Question: I have a rule that I do not know if it is possible to implement in drools.
The description: 'A', 'L', 'P' are all facts/POJOs which are connected. I need to find out if each 'A' can be assigned to a free 'P' through 'L'. And if not, how many 'A' elements are left unassigned.

In the case above one 'A' will be left unassigned.
I thought up an algorithm that is simple to describe:
1. Find A with least edges If A has no edges, increase result counter by 1, remove A
2. Choose random L->P from that A and remove the A, L, P elements
3. Repeat until there are no A left
I'm having a hard time describing that in drools. I'm no expert in drools rules. In JAVA, you'd have to do a lot of manipulations with collections, including sorting, which drools does not seem to support. Is it possible to do this somehow in drools?
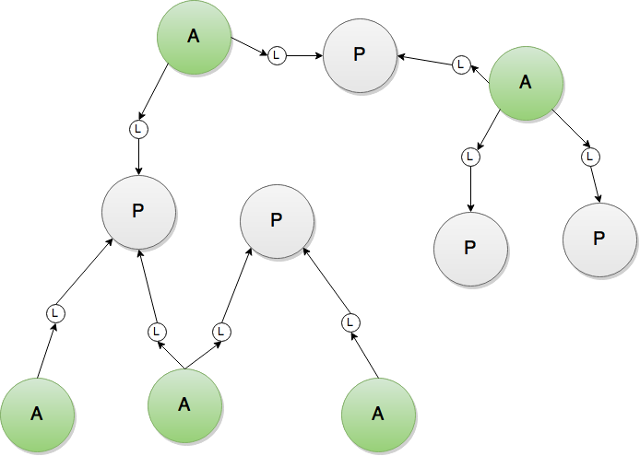
Answer: Here is a set of rules that implements the algorithm. It will not be very efficient on large numbers of As and Ps. A pure Java solution shouldn't be all that difficult either. Note that a complete sort isn't necessary after removing one A from the set and clearing away all dangling L and P objects.
'''
rule findMin
when
$mina: A( $edges: edges )
not A( edges.size() < $edges.size() )
then
System.out.println( "retract " + $mina );
retract( $mina );
end
rule countFail extends findMin
when
eval( $edges.size() == 0 )
then
Main.counter++;
System.out.println( "fail to match " + $mina );
end
rule matchLP extends findMin
when
$l: L( this memberOf $edges, $p: p )
then
retract( $p );
retract( $l );
System.out.println( "retract " + $p + " and " + $l );
end
rule cleanup
salience 10
when
$l: L( $p: p )
not P( this == $p )
$a: A( edges contains $l )
then
retract( $l );
modify( $a ){
remove( $l );
}
System.out.println( "cleanup " + $l + ", " + $a );
end
'''